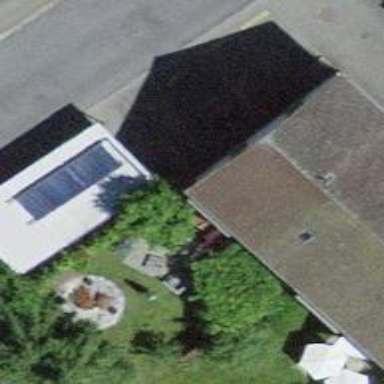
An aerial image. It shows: View of roof of building.